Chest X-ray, AP view. Patient: 42 years old, sex M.
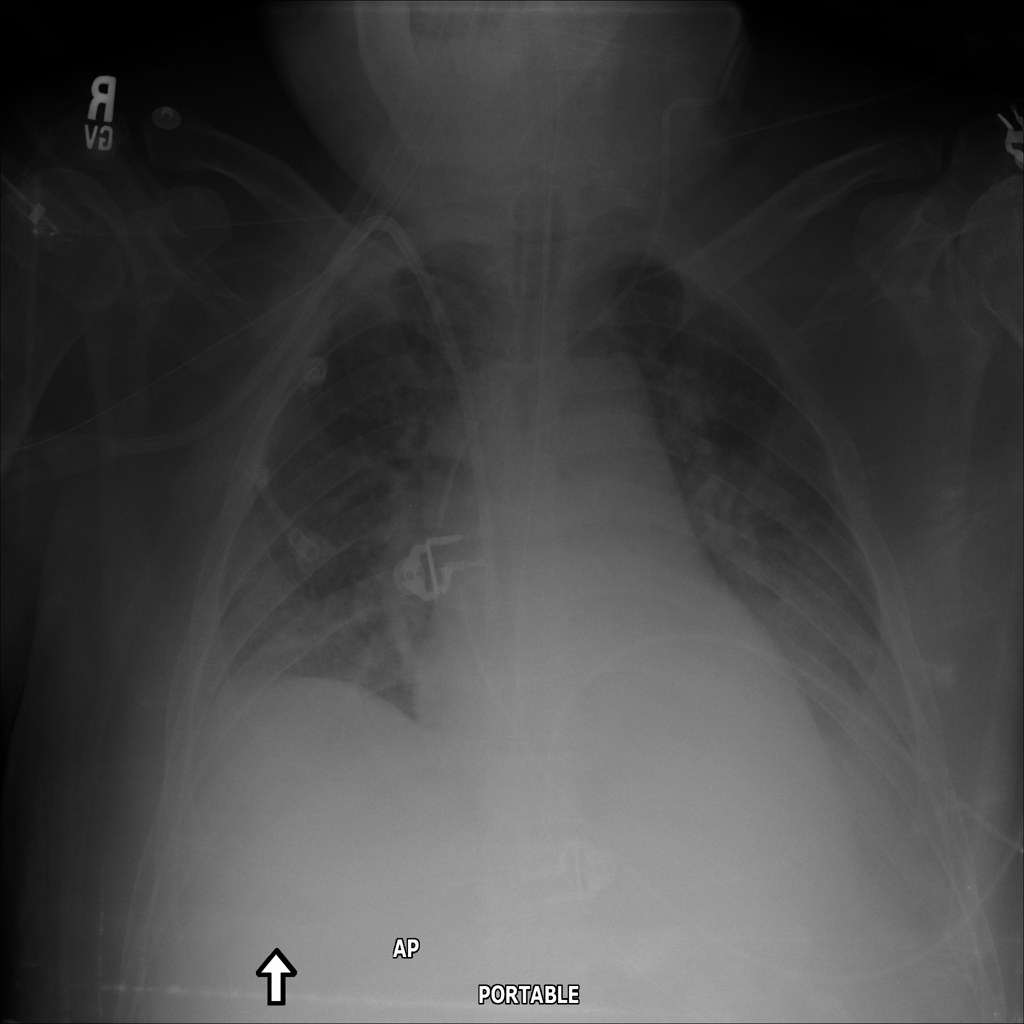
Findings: Atelectasis, Edema, Effusion, Infiltration